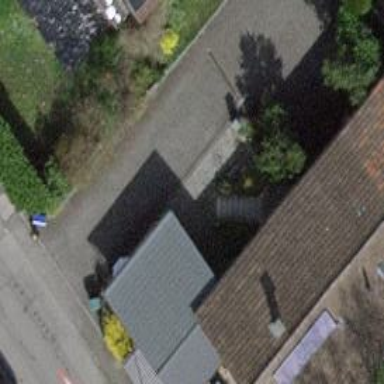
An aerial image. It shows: View of roof of building.